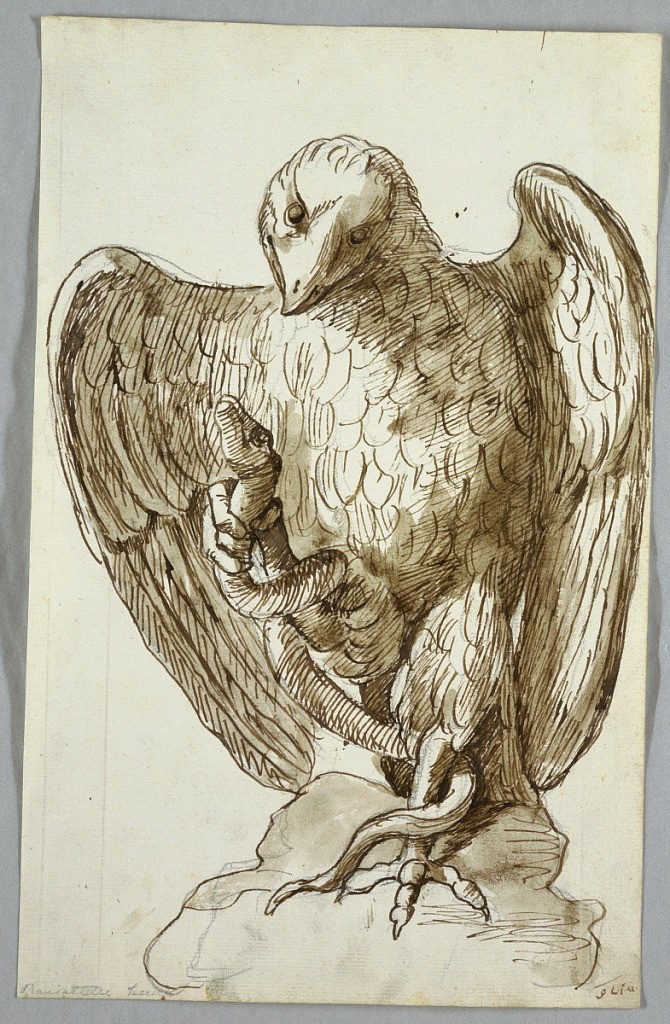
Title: Eagle and Snake
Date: ca. 1805
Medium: Black crayon, pen and ink, brush and sepia on paper
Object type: Drawing
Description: Eagle standing upon a rock holding the neck of a snake in its right talon. Seen from the front.